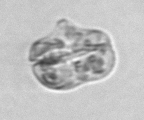
Label: Karenia